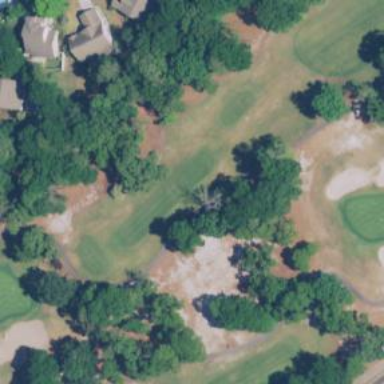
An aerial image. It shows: Golf tee.